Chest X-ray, AP view. Patient: 61 years old, sex F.
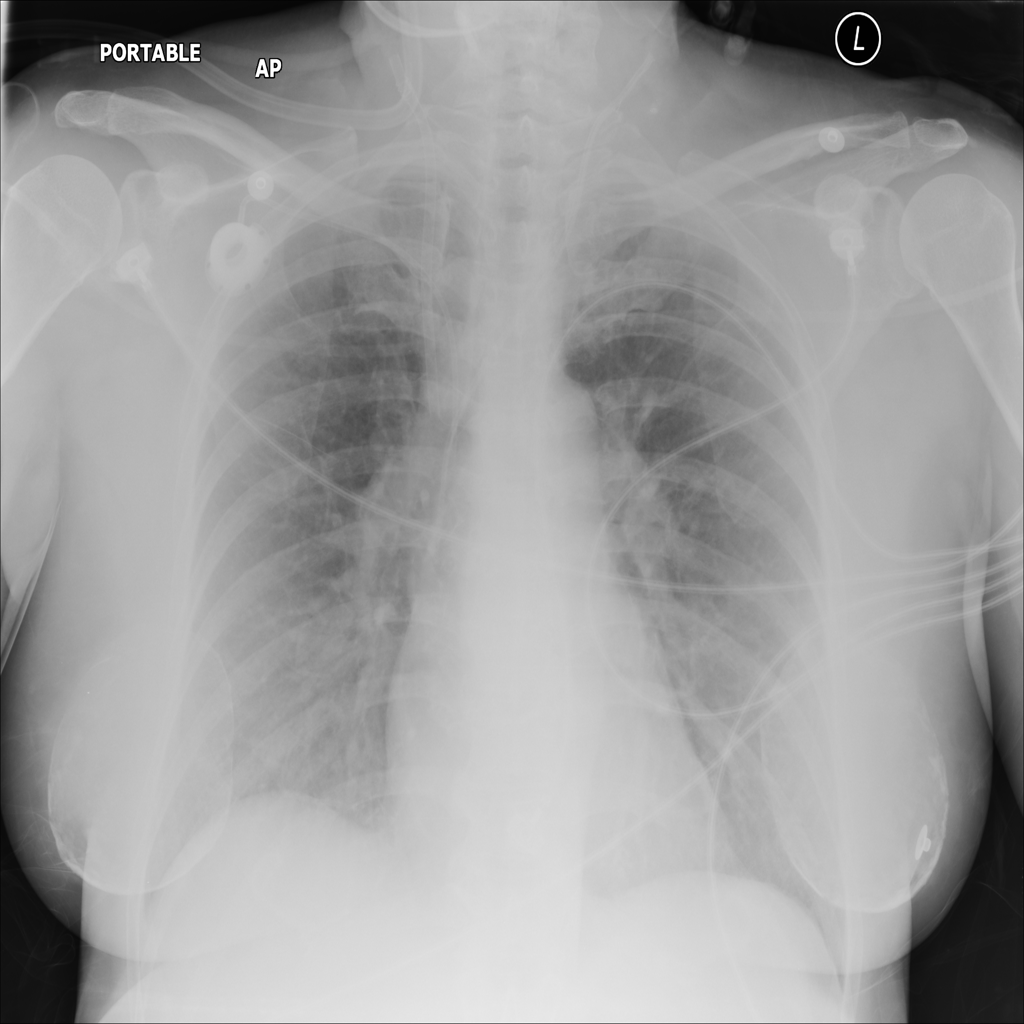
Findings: No Finding